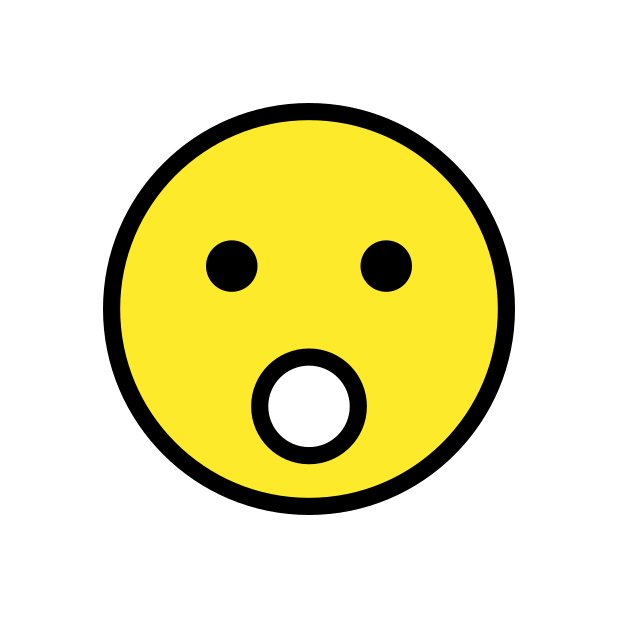
Emoji: 😮
Name: face with open mouth
Unicode: 0x1f62e